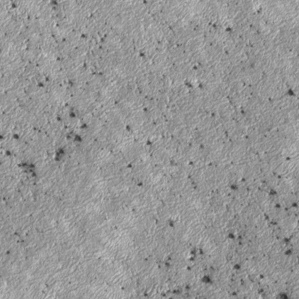
Label: frost